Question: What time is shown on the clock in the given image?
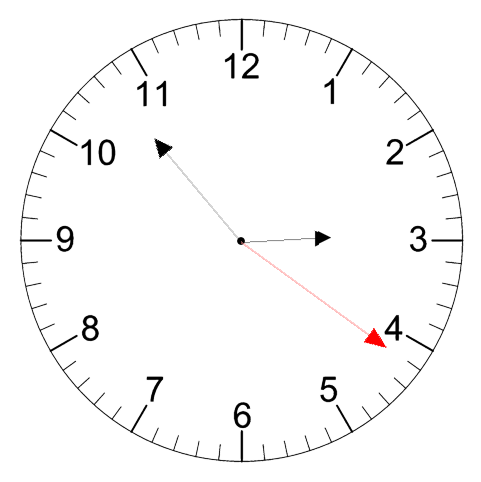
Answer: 02:53:21